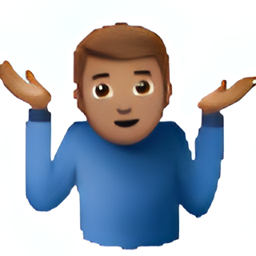
Name: man shrugging type 4
Emoji: 🤷🏽‍♂️
Group: People & Body
Sub-group: person-gesture